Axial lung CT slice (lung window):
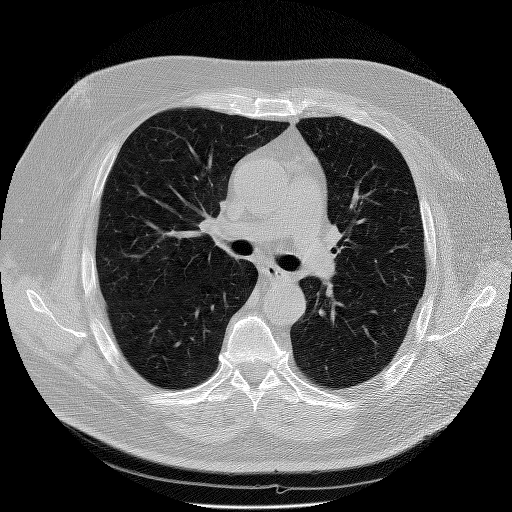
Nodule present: no